Question: I am trying to add a title which will show much like a banner for that dive with text in. like the below image.

The problem is I need to set the title text in css.
I have a single div with the content in thats it. I cannot change the HTML code to add things.
Any ideas?
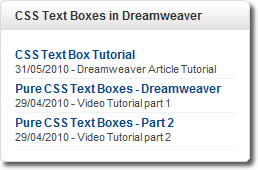
Answer: You could do that with 'before' pseudo-element, something like this :
'''
.your_div:before {
content: "Your DIV title";
display: block;
color: #000;
background: #CCC;
text-align: center;
}
'''
But it won't be compatible with old browsers.